Question: can you help me with this hr-style like a zip, css only
I don't even know how to start, in course it writes i need to use 2 gradients.

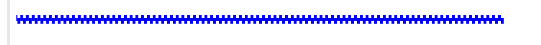
Answer: like below
'''
.box {
height:15px;
background:
repeating-linear-gradient(90deg,blue 0 5px,#0000 0 10px) top, /* top gradient*/
repeating-linear-gradient(90deg,#0000 0 5px,blue 0 10px) bottom, /* bottom gradient*/
linear-gradient(blue 0 0) center; /* a line in the middle */
background-size:100% calc(100%/3); /* the 3 with the same size */
background-repeat:no-repeat;
}
'''
'''
<div class="box"></div>
'''
Or
'''
.box {
height:15px;
background:
repeating-linear-gradient(90deg,blue 0 5px,#0000 0 10px) top,
repeating-linear-gradient(90deg,#0000 0 5px,blue 0 10px) bottom;
background-size:100% calc(2*100%/3);
background-repeat:no-repeat;
}
'''
'''
<div class="box"></div>
'''
Another simplified version:
'''
.box {
height:15px;
background:
linear-gradient(90deg,blue 50%,#0000 0) top,
linear-gradient(90deg,#0000 50%,blue 0) bottom;
background-size:10px calc(2*100%/3);
background-repeat:repeat-x;
}
'''
'''
<div class="box"></div>
'''